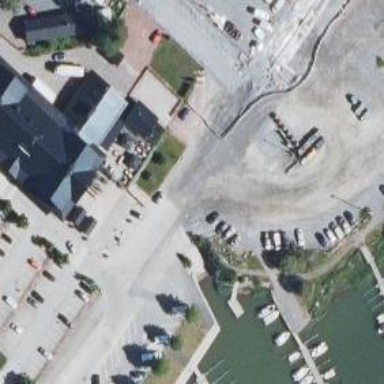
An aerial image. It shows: Slipway on leisure land.